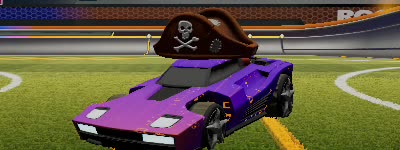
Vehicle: breakout